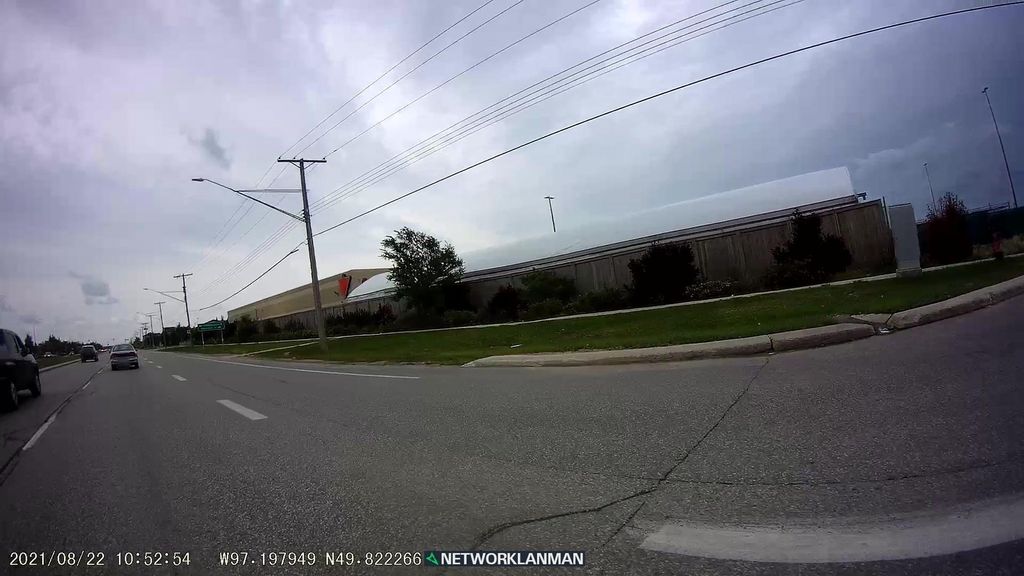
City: winnipeg